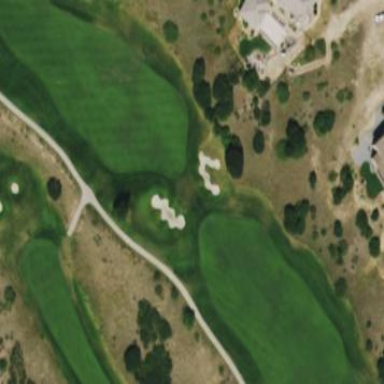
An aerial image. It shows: Rough area on grassy golf course.